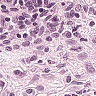
Metastatic tissue present: no